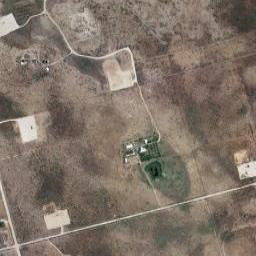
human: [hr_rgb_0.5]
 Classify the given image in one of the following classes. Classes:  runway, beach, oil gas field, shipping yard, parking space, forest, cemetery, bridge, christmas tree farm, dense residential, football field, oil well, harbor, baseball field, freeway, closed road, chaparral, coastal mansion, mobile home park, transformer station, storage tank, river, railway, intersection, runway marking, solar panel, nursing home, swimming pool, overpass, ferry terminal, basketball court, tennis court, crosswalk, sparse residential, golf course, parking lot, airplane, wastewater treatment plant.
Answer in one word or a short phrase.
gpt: oil gas field